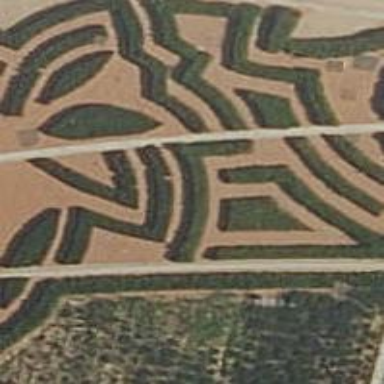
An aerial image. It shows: Hedge acting as barrier.